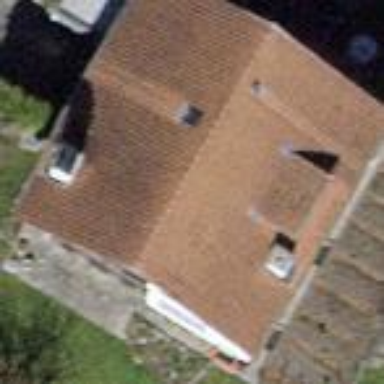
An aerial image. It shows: Gabled roof house.